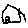
Label: house